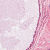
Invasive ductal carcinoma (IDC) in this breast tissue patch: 0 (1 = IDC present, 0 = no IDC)